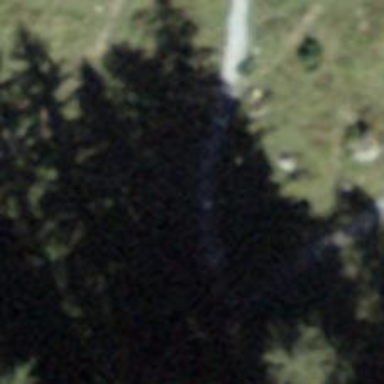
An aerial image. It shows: Path on the ground.